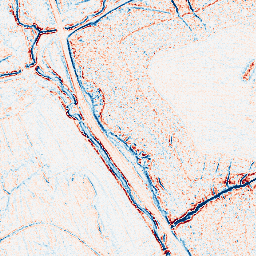
Category: edge_preserving
Decomposition family: bilateral
Decomposition parameters: d: 5
sigma_color: 150
sigma_space: 25
Upsampling method: sinc_blackman
Upsampling parameters: scale: 2
kernel_size: 4
Upsampling scale: 2